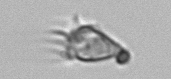
Label: Paratontonia_gracillima